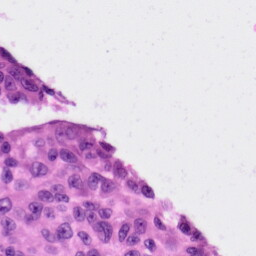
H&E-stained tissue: Skin